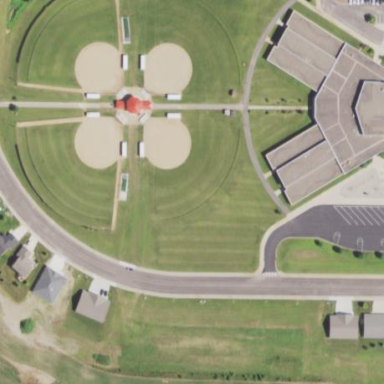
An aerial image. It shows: Softball pitch for leisure sports.